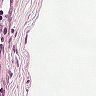
Metastatic tissue present: no